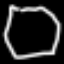
Label: octagon